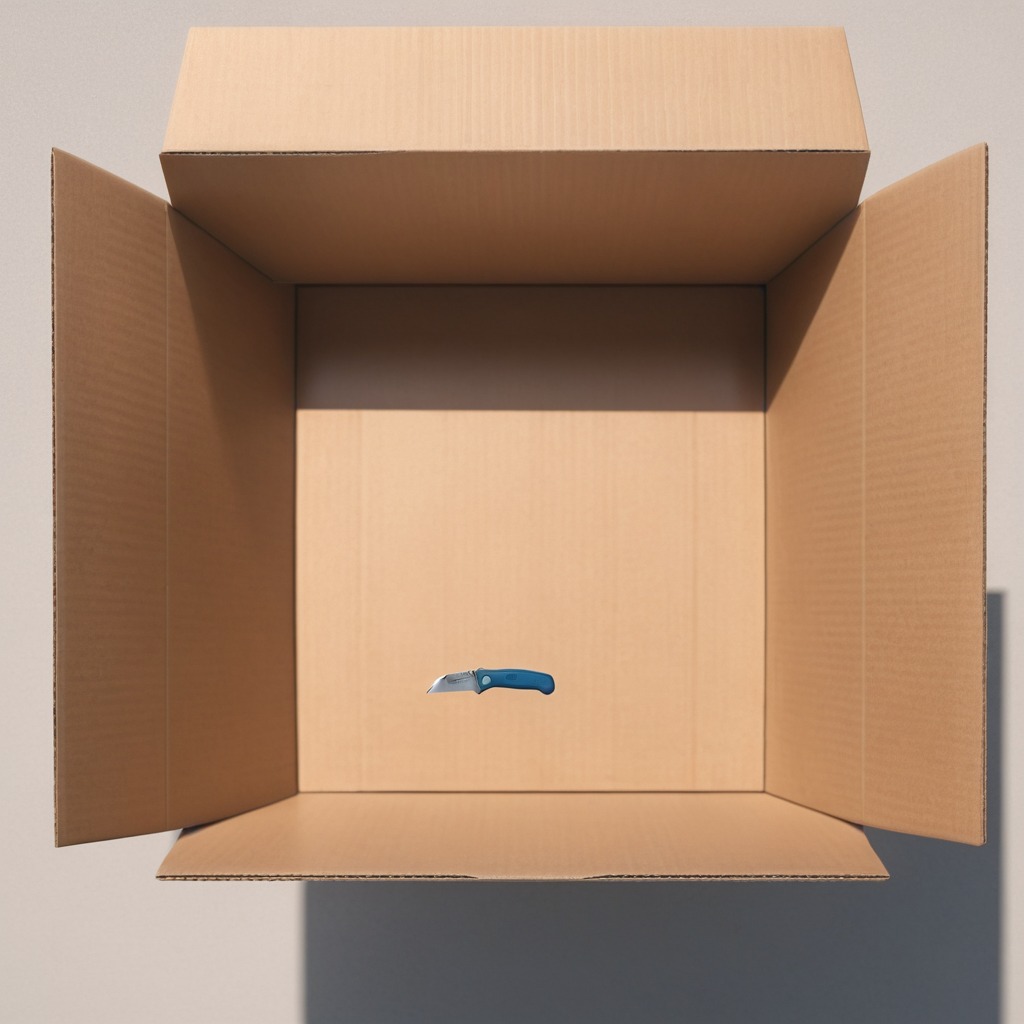
A utility knife is lying on a clean dry cardboard box surface in an outdoor workshop during daytime bright natural light soft shadows slightly creased but